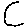
Label: moon